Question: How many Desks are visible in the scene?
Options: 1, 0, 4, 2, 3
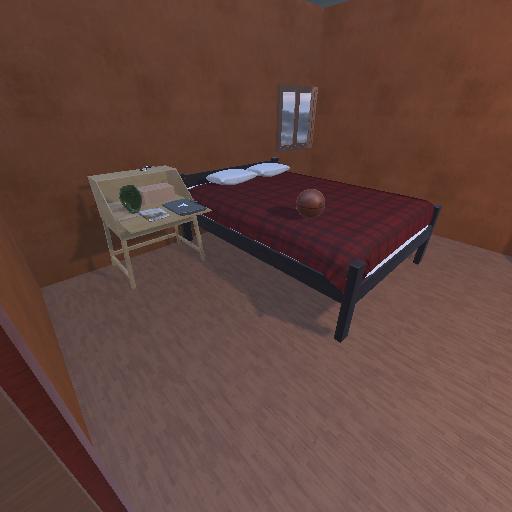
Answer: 1